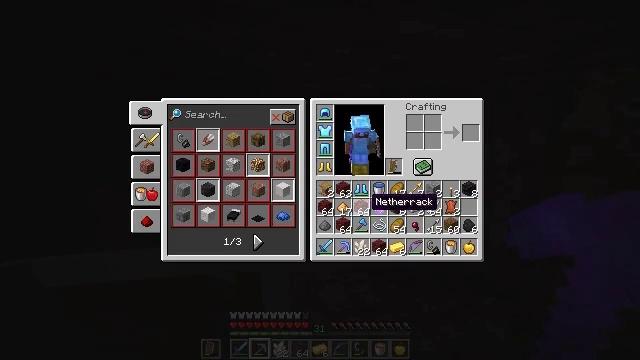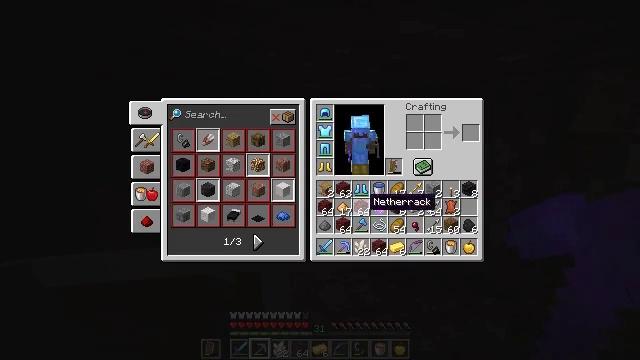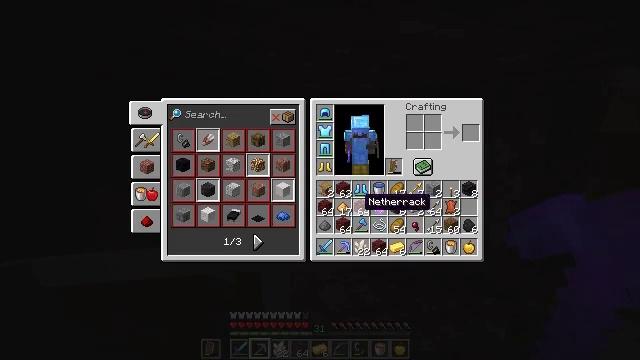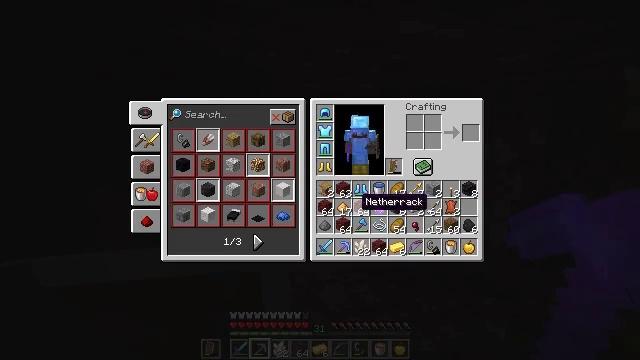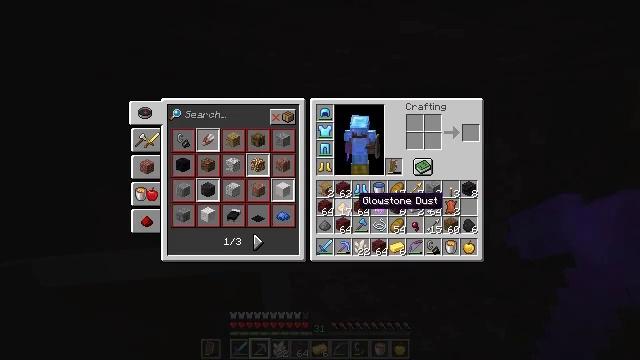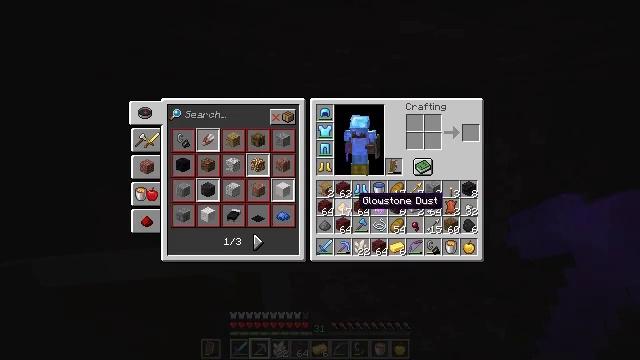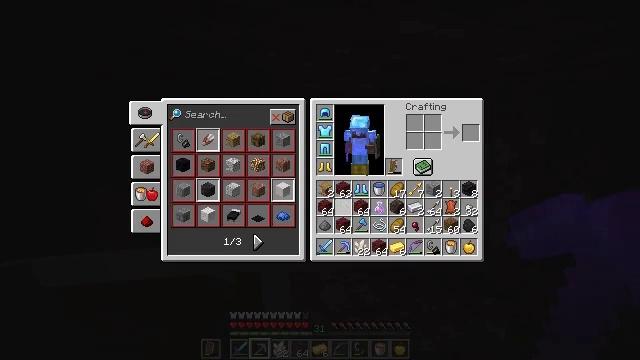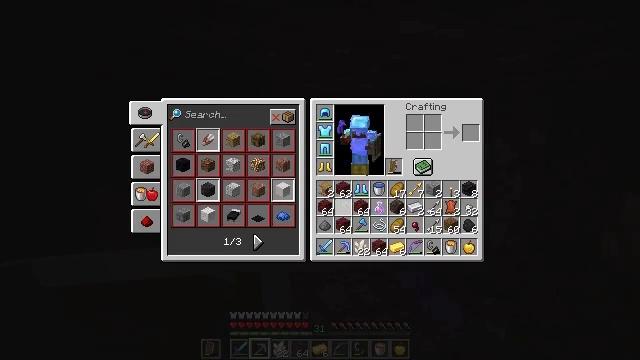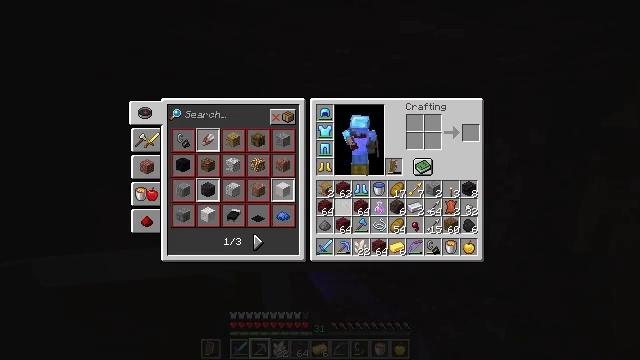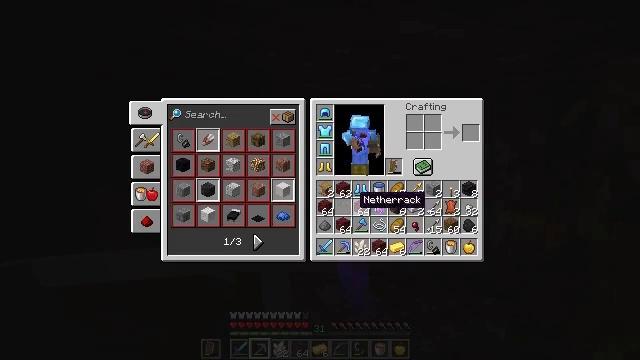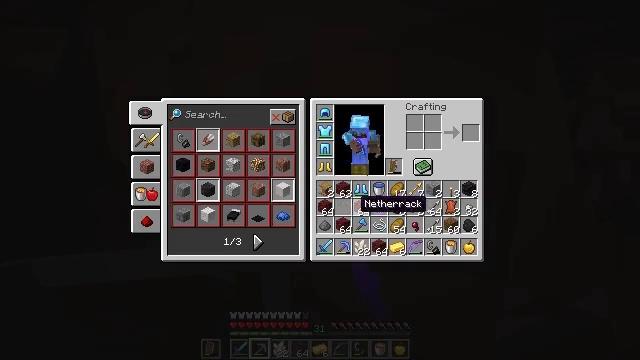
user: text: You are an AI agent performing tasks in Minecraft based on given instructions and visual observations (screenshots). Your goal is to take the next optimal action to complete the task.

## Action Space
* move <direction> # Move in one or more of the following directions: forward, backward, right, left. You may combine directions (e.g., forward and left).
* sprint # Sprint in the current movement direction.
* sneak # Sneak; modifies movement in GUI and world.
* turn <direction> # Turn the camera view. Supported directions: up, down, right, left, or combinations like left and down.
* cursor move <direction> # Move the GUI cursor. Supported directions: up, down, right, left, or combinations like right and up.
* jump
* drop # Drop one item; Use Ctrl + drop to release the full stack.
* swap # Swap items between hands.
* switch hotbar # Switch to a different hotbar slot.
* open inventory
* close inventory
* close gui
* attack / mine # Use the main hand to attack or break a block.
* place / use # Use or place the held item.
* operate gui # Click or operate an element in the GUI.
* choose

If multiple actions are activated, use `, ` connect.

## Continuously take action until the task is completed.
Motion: motion action
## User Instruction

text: Drop glowstone dust.
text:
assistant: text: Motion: sprint
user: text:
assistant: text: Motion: sprint
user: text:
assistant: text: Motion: sprint
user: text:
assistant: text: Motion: sprint
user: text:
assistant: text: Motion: sprint
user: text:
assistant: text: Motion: sprint, drop
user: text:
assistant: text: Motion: sprint, drop
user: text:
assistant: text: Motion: sprint
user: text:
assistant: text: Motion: sprint
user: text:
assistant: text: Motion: sprint
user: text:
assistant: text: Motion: sprint